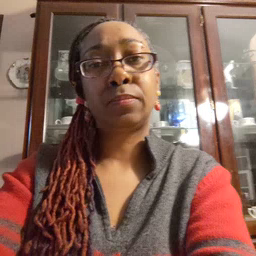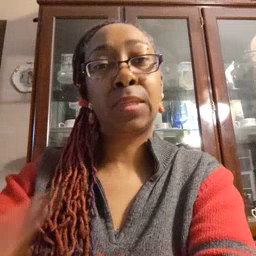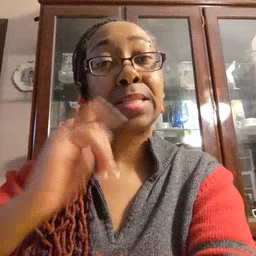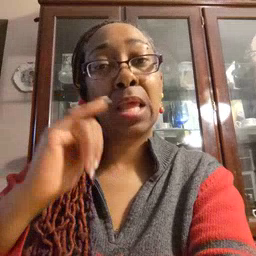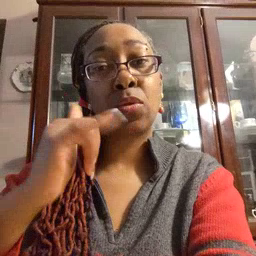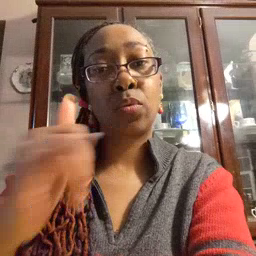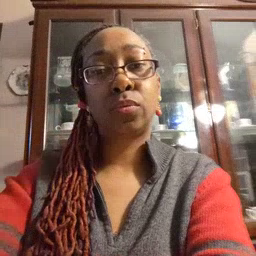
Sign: yellow